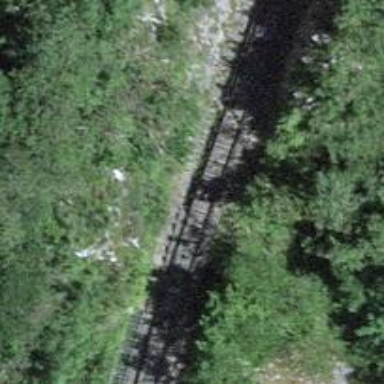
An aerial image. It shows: Single-track railway for funicular.